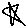
Label: star